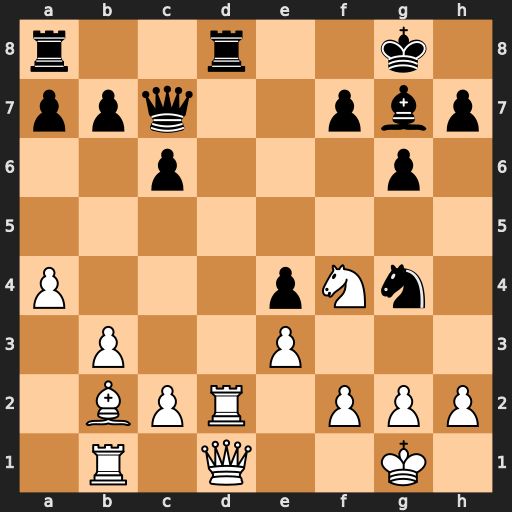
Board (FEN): r2r2k1/ppq2pbp/2p3p1/8/P3pNn1/1P2P3/1BPR1PPP/1R1Q2K1
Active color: w
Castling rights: -
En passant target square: -
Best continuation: Rxd8+ Rxd8 Qxg4